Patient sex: F
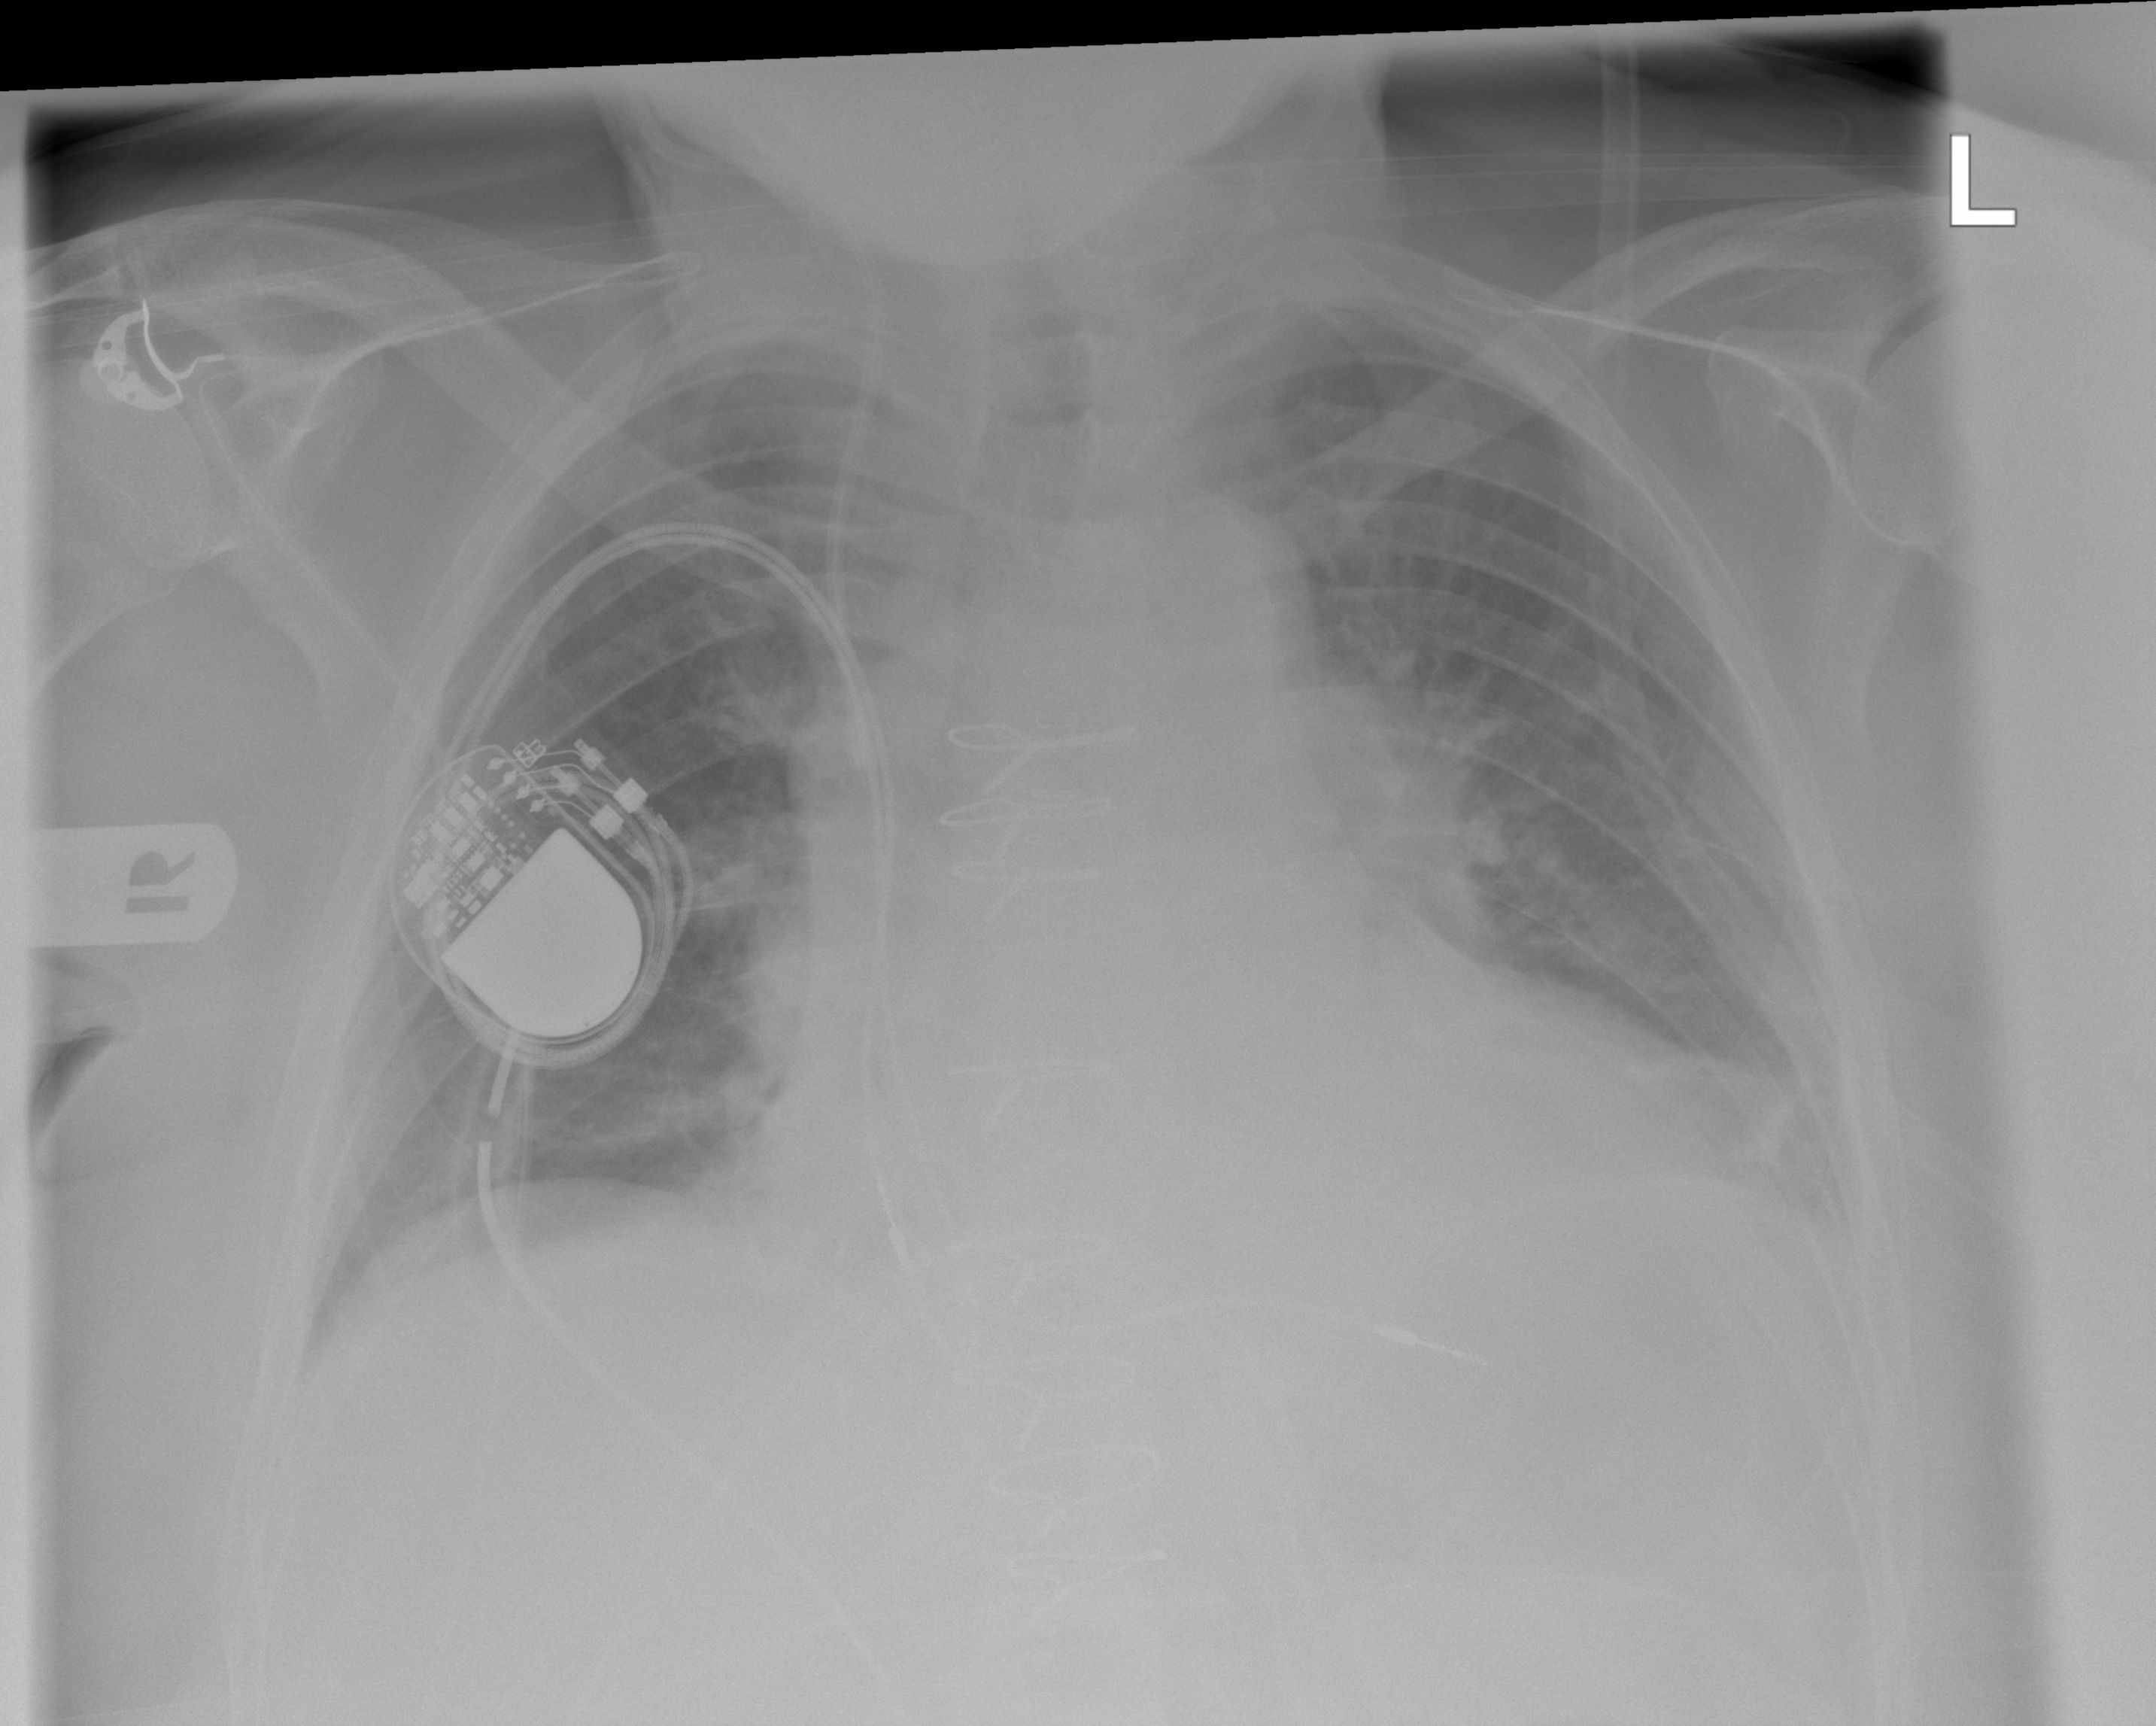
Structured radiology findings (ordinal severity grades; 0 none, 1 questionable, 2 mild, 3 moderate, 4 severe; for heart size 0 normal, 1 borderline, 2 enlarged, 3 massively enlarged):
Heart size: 2
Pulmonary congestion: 0
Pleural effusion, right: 0
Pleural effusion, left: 0
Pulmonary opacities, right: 0
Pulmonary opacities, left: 0
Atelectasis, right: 0
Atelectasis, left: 2